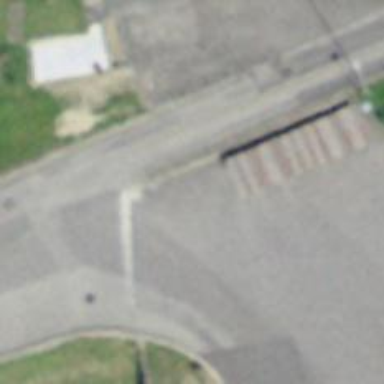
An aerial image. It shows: Bus stop along the road.